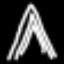
Label: The Eiffel Tower